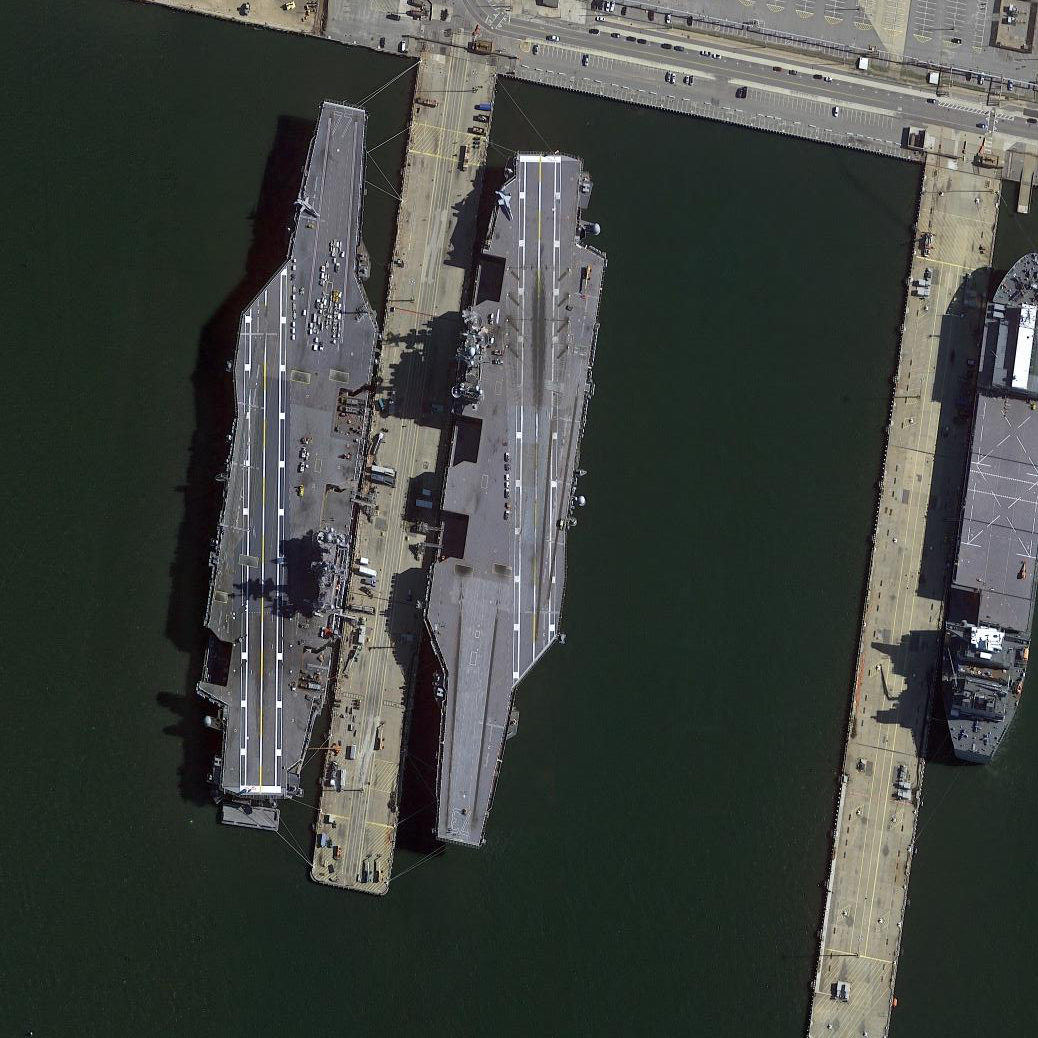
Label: Nimitz-class_aircraft_carrier